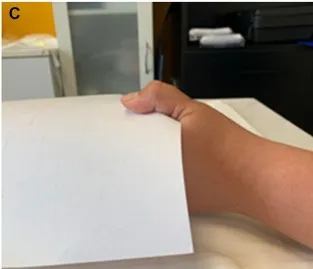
Clinical presentation of the ulnar nerve injury. The occurrence of a positive Froment's sign is evident as a bending of the distal tip of the thumb when attempting to pinch a piece of paper between the thumb and the index finger.
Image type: medical_photograph (skin_photograph)